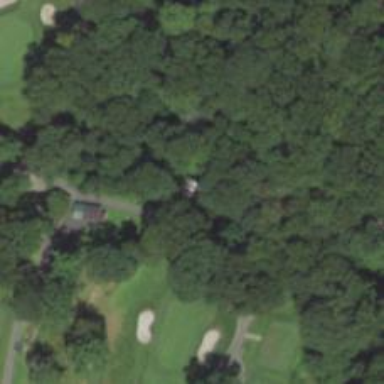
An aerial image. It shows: Path for both roads and golfers.